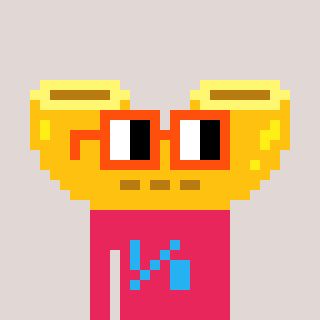
a pixel art character with square orange glasses, a macaroni-shaped head and a redpinkish-colored body on a warm background